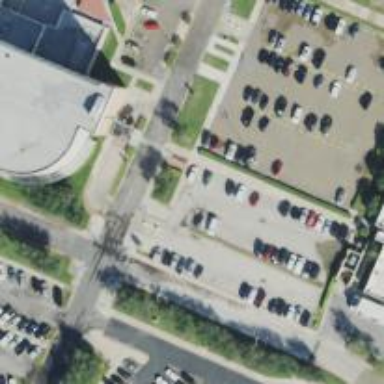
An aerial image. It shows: Road serving as parking aisle.